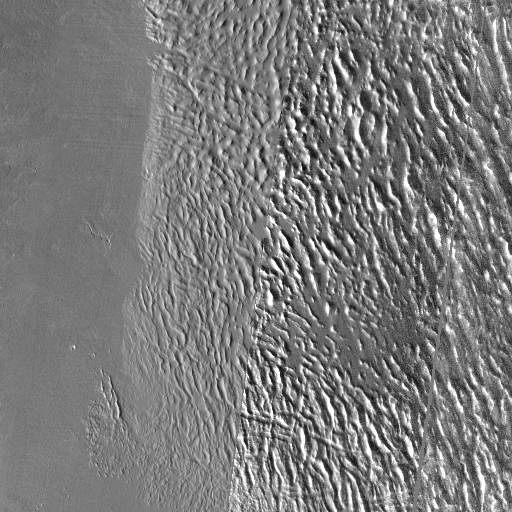
Crater classes present: Background